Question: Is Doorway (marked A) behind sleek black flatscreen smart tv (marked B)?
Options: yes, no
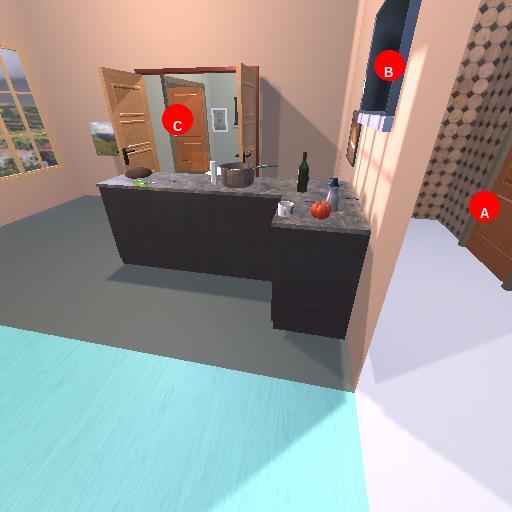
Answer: yes